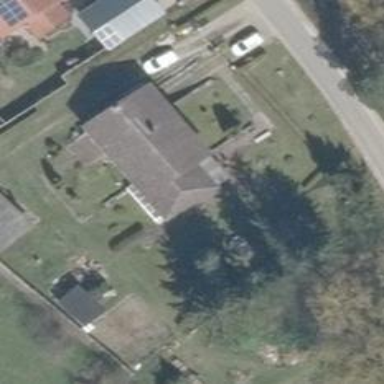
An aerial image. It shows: Simple and straightforward house.